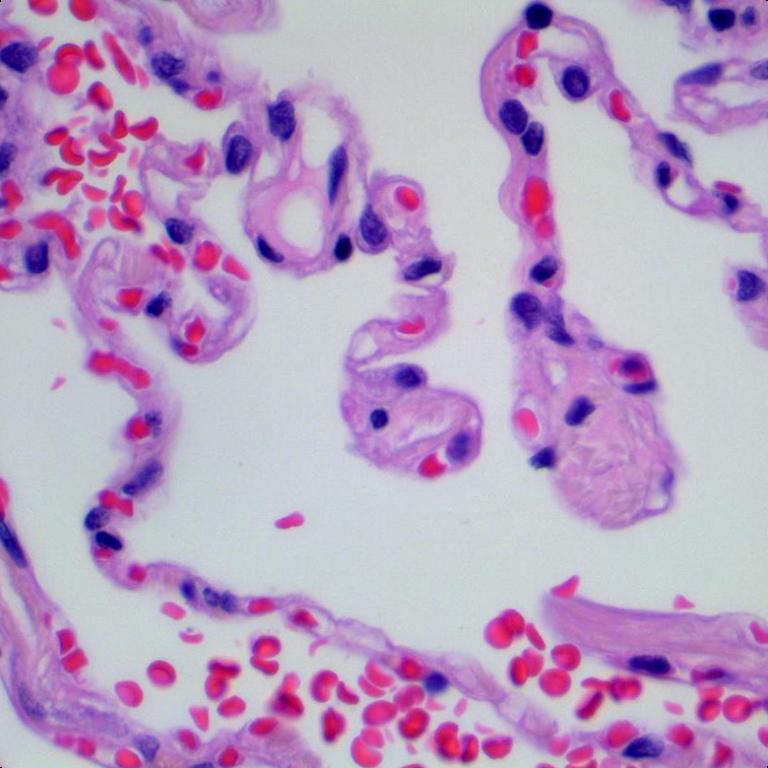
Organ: lung
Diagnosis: benign